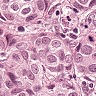
Metastatic tissue present: yes